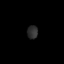
Tissue: lung
Cell type: Epithelial cells
Senescence score: 0.2099
Nuclear area (px): 140
Mean DAPI intensity: 45.407